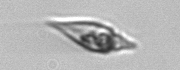
Label: Amphidinium